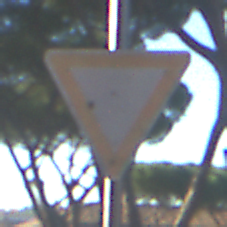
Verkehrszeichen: VorfahrtGewaehren
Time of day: MorningAfternoon
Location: Outdoor (Suburban)
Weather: Clear
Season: NotSpecified
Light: Natural